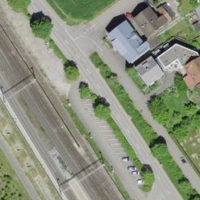
EUNIS habitat code: 57
Species observed at this site:
Neottia nidus-avis